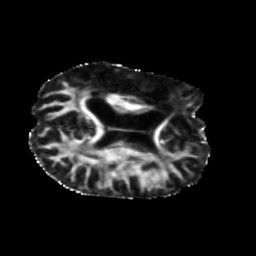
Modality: FA
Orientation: axial
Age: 37
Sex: female
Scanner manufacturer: siemens
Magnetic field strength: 3 T
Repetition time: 5.25 s
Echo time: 0.08 s